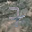
Label: 7